Field crop: maize
Growth stage: 2
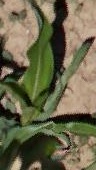
Species: maize